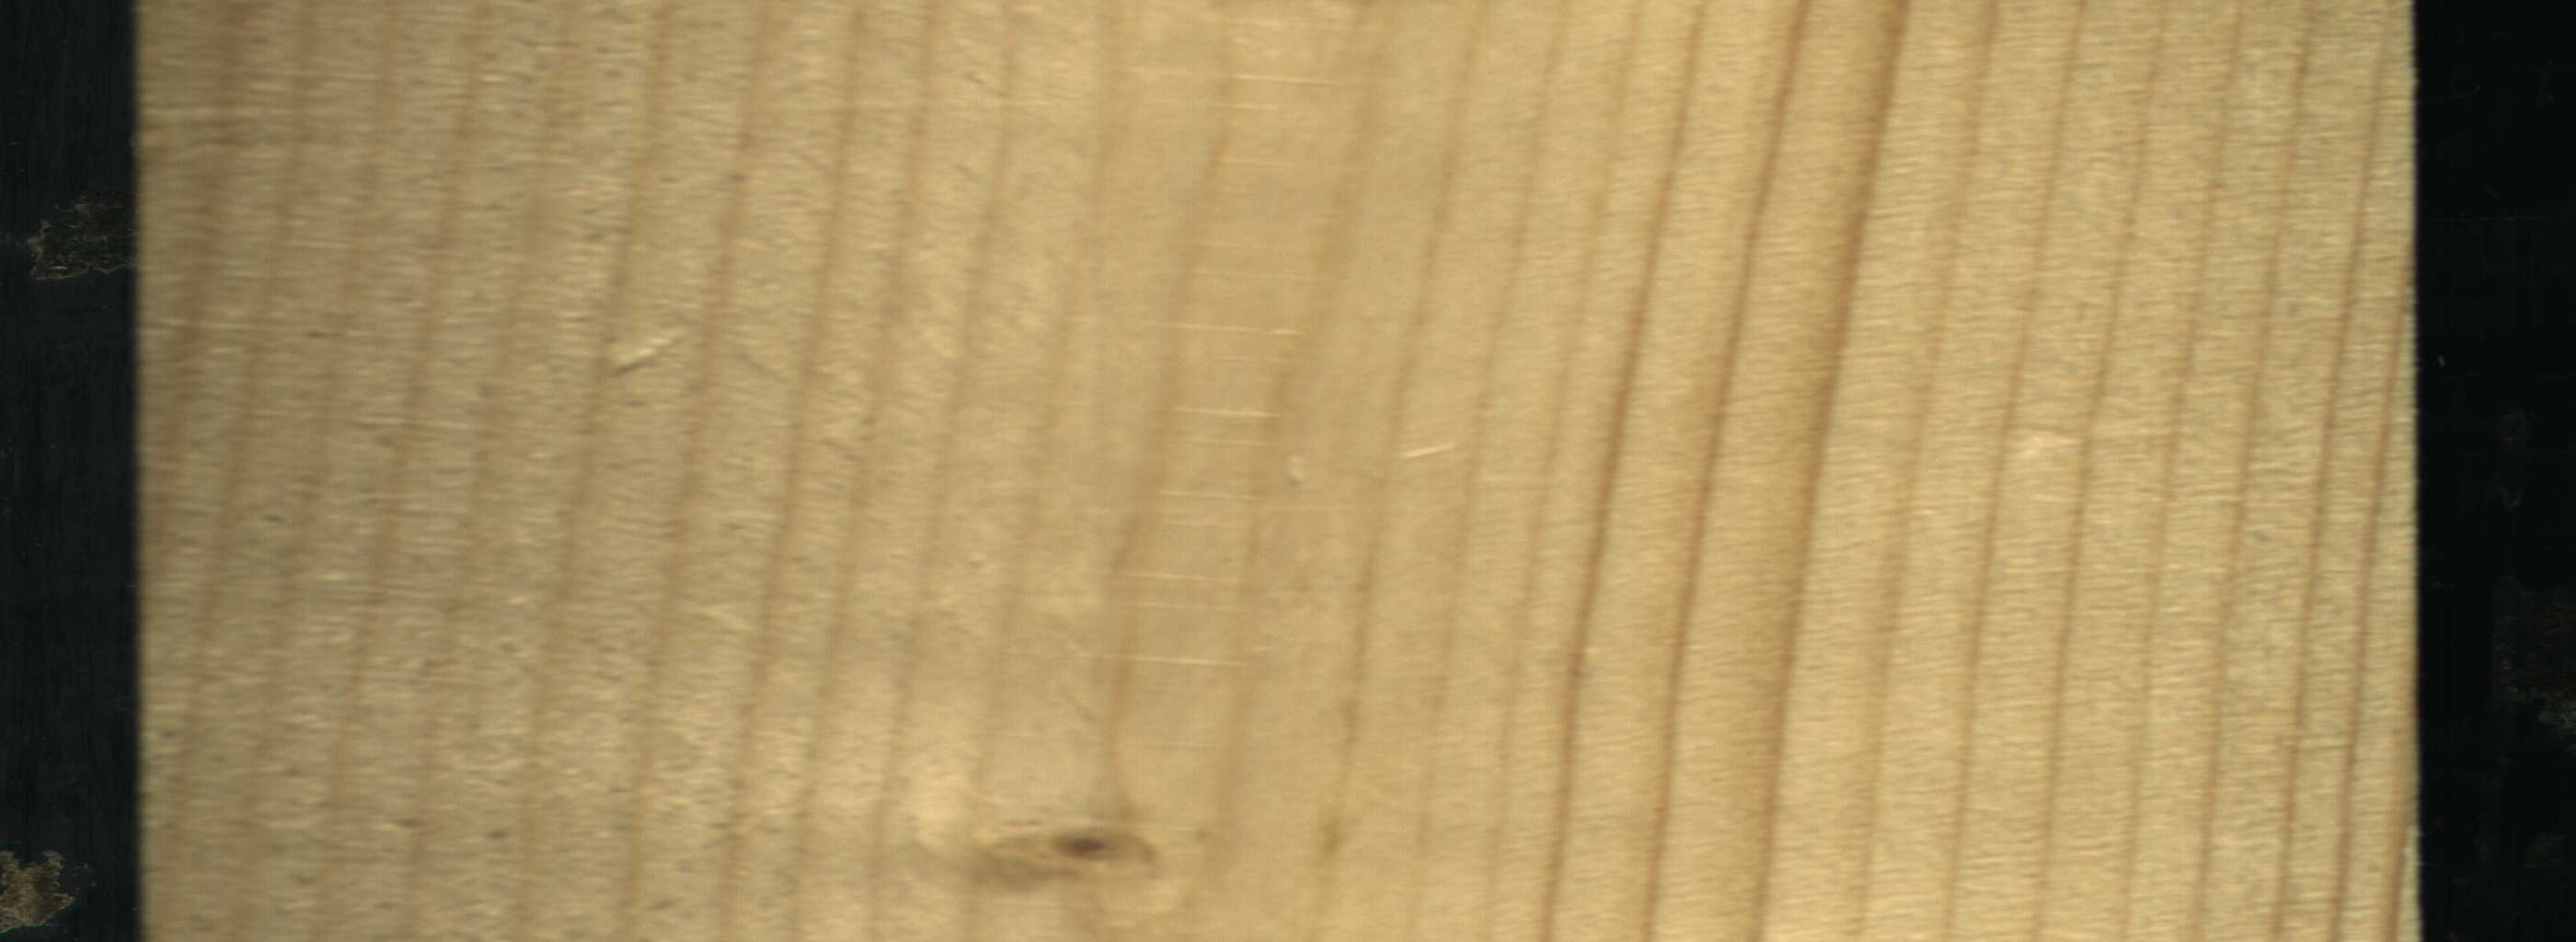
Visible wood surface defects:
Live_Knot